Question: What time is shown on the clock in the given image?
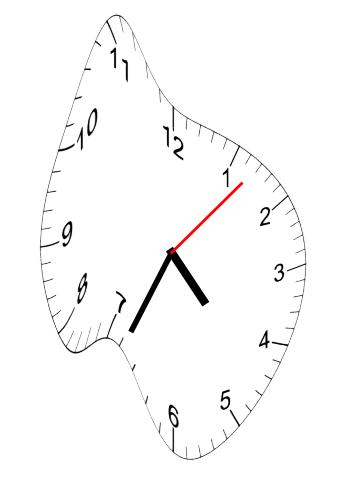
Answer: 04:34:07